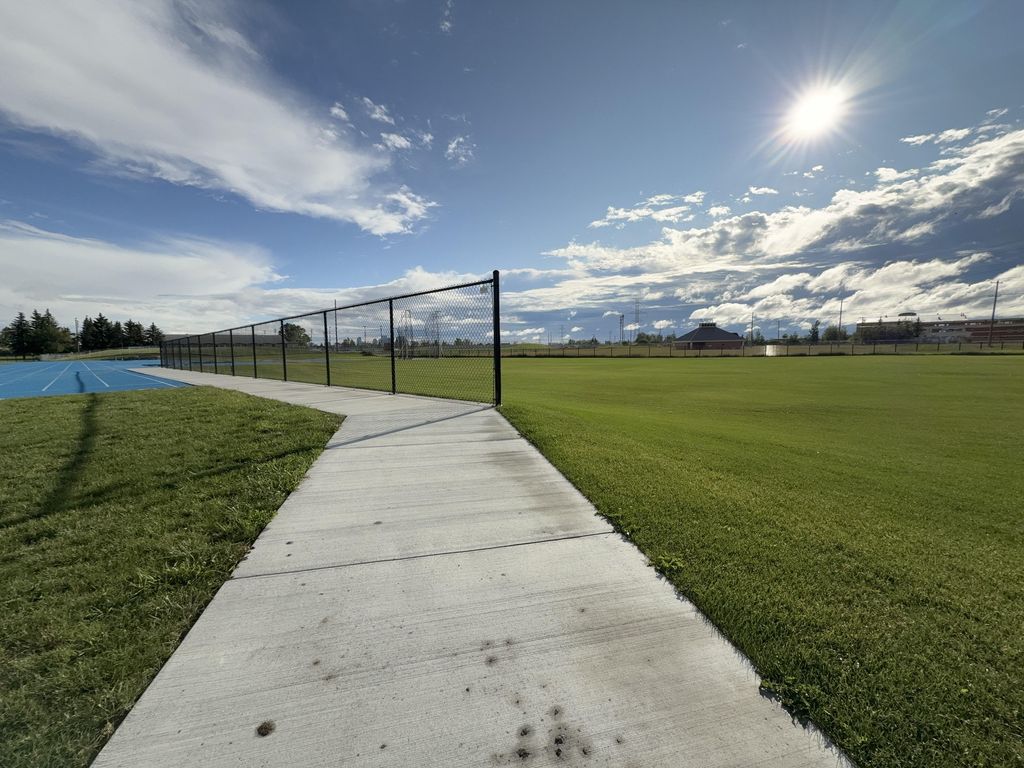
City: calgary